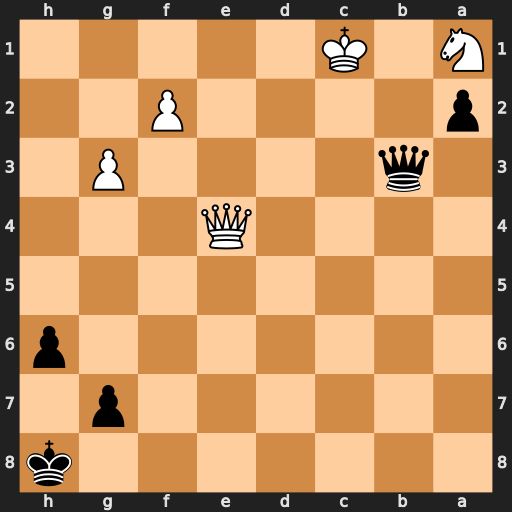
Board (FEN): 7k/6p1/7p/8/4Q3/1q4P1/p4P2/N1K5
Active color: b
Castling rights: -
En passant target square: -
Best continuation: Qc3+ Kd1 Qxa1+